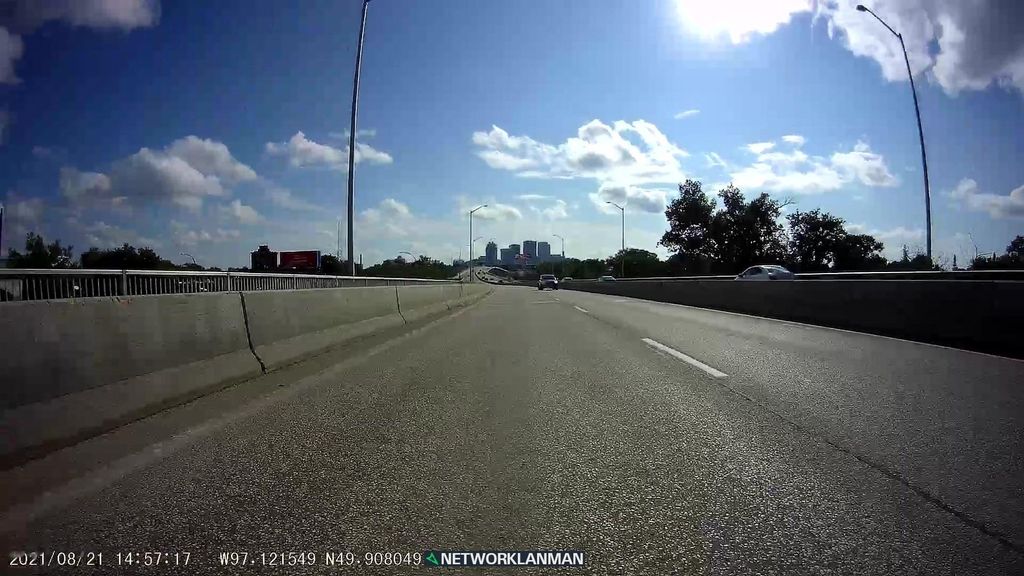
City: winnipeg